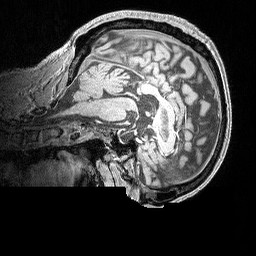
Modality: MP2RAGE
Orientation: sagittal
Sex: male
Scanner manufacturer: siemens
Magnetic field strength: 3 T
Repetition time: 5 s
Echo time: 0.00292 s